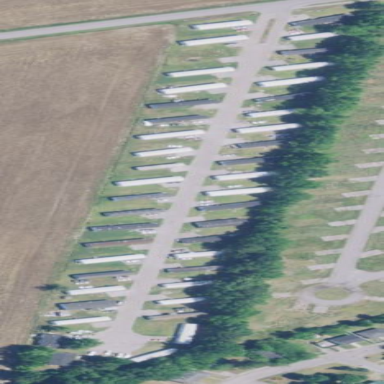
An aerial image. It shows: Residential area designated as trailer park.